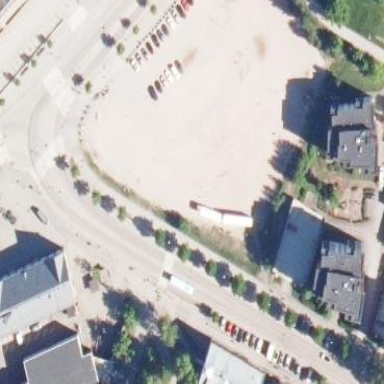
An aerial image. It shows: Unpaved parking area.